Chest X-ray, PA view. Patient: 68 years old, sex F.
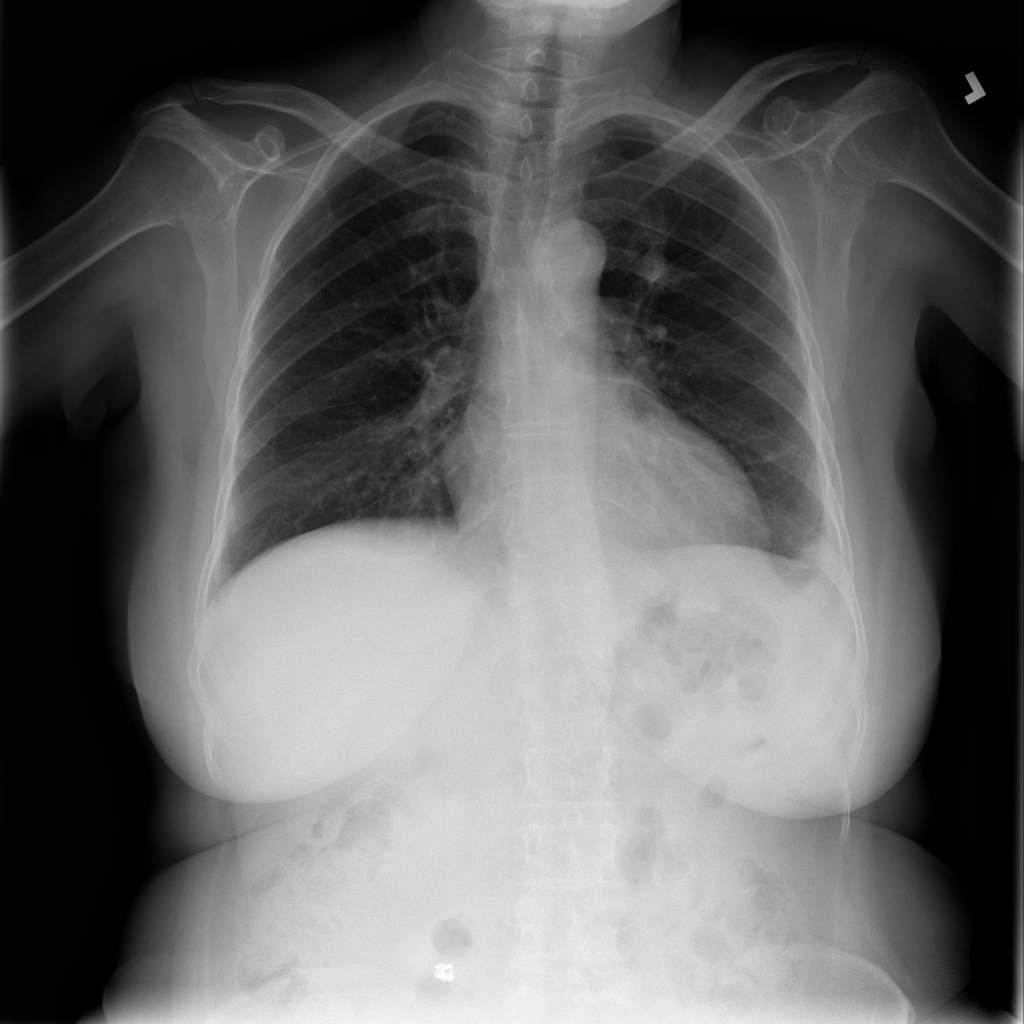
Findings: Infiltration